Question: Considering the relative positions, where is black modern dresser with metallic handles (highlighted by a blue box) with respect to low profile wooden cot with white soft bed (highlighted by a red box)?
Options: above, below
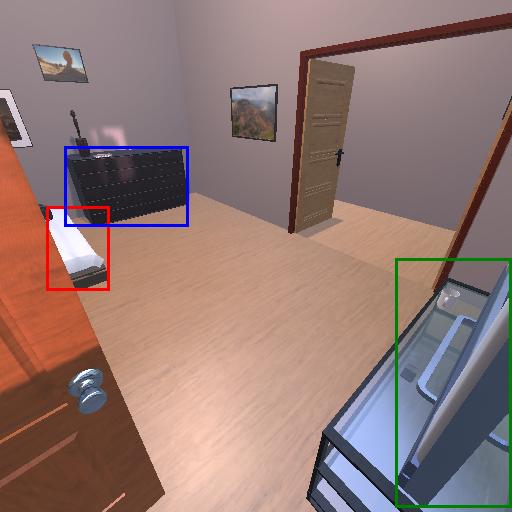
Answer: above